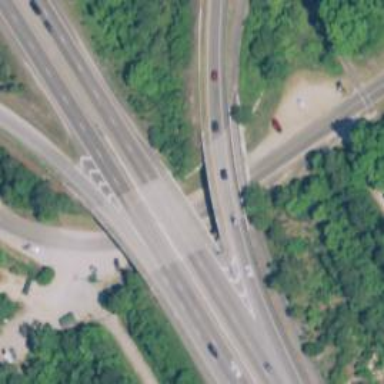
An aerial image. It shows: This image shows trunk highway that functions as expressway.